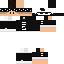
A male human skin with dark skin, wearing brown bald dressed in a black tshirt and black pants, featuring a closed mouth.